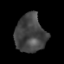
Tissue: lung
Cell type: Epithelial cells
Senescence score: 0.2234
Nuclear area (px): 1120
Mean DAPI intensity: 67.839